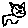
Label: cat